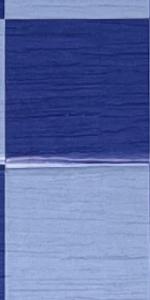
Label: Empty